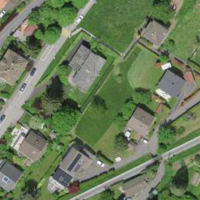
EUNIS habitat code: 55
Species observed at this site:
Apis mellifera
Chloris chloris
Anguis fragilis